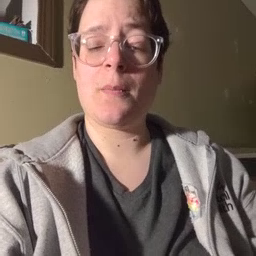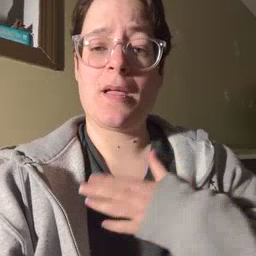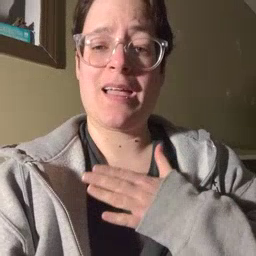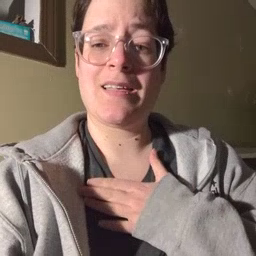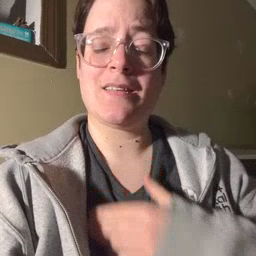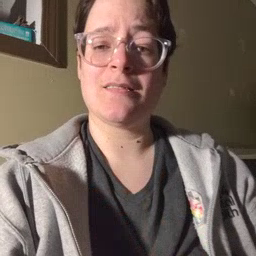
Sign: minemy